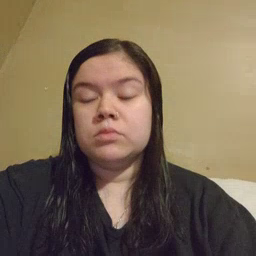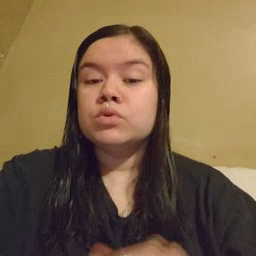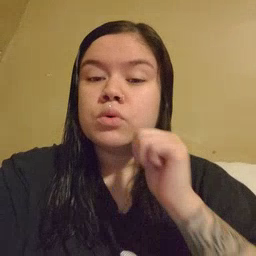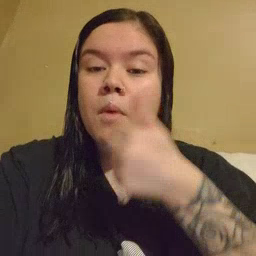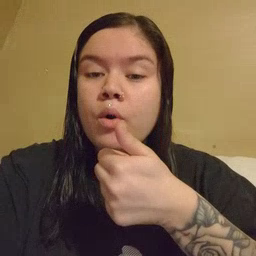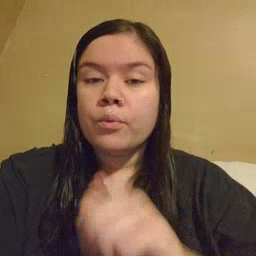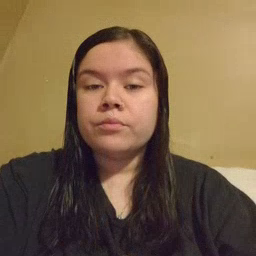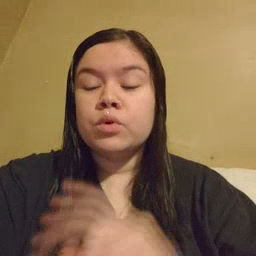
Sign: tomorrow